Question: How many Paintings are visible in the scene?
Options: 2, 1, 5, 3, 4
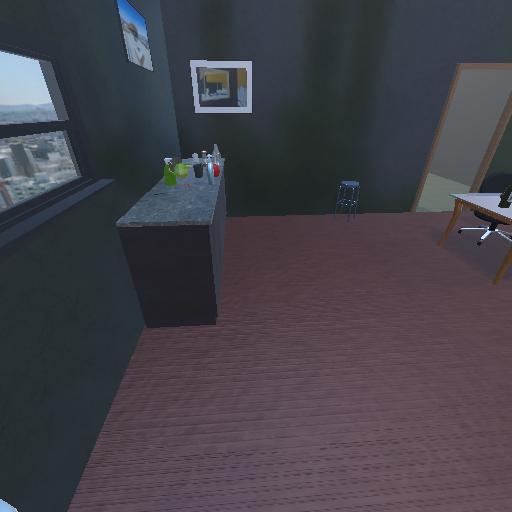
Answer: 2